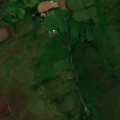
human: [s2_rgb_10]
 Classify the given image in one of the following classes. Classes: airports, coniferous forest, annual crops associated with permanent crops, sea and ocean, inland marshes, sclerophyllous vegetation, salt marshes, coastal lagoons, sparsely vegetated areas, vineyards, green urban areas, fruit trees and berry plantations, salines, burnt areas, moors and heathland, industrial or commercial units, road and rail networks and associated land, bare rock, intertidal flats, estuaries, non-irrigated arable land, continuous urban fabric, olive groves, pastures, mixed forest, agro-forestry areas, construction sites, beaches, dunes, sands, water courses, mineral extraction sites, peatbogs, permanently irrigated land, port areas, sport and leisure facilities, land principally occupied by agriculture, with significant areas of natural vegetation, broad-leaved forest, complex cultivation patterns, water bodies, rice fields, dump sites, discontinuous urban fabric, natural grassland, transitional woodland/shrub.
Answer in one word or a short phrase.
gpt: pastures, natural grassland, moors and heathland, transitional woodland/shrub, peatbogs